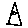
Label: triangle